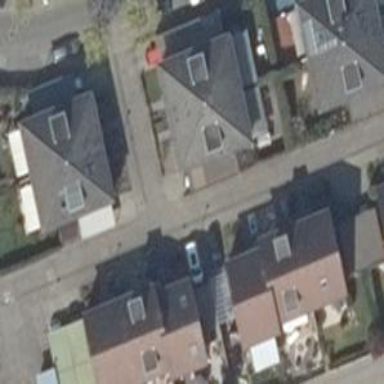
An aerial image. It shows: Living street.